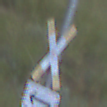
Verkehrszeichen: Andreaskreuz
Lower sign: RichtungsangabeDurchPfeile1
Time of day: SunriseSunset
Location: Outdoor (Nature)
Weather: PartlyCloudy
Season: NotSpecified
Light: Natural